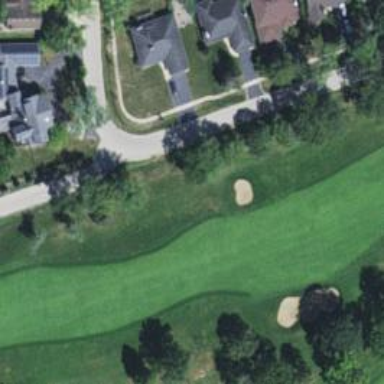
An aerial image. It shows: Well-maintained golf fairway within grassy area designated for the sport of golf.